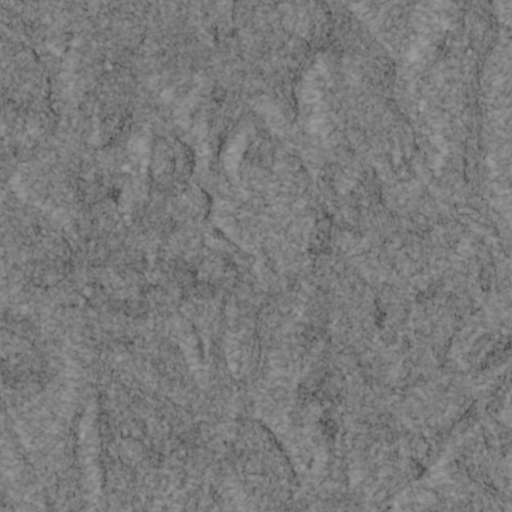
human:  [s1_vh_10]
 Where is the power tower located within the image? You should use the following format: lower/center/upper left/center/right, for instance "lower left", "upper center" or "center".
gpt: The power tower is located in the upper of the image.
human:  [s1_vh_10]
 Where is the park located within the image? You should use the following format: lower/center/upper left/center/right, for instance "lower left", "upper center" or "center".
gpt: There is no park in the image.

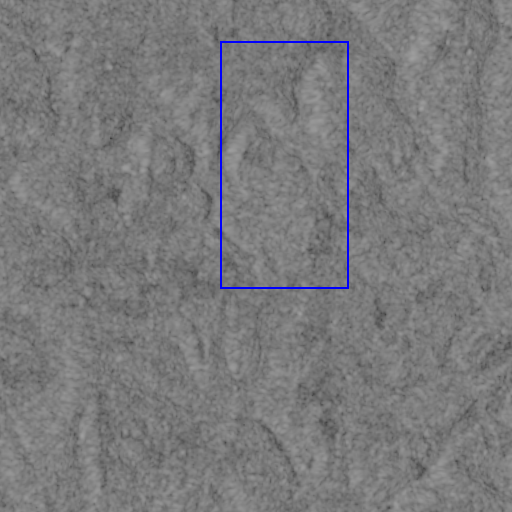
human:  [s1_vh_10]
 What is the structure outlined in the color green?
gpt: There is no green outline.
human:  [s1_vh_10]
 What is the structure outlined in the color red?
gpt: There is no structure outlined in red.